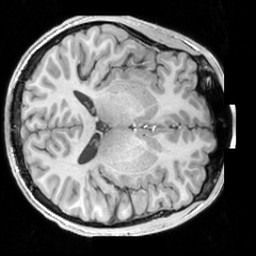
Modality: T1w
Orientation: axial
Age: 18
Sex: male
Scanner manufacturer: siemens
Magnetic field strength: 3 T
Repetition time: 1.63 s
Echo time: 0.00311 s